Aerial crown-view tile of a tropical tree (Barro Colorado Island, Panama), acquired 20241112:
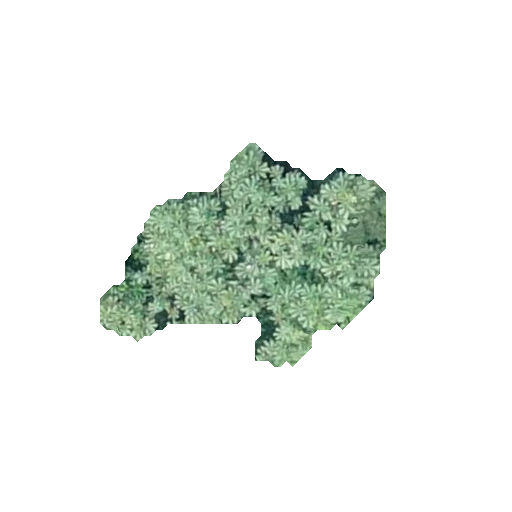
Species: Cecropia insignis
GBIF accepted scientific name: Cecropia insignis
Crown area: 60.057 m²